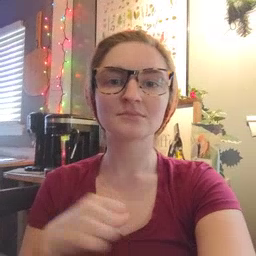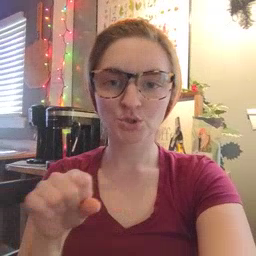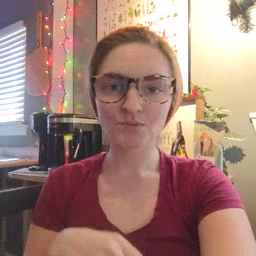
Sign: shoe